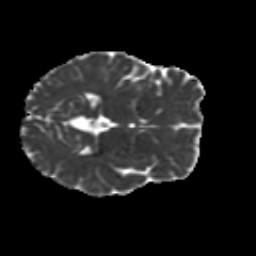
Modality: MD
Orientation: axial
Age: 27
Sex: male
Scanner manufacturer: siemens
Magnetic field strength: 3 T
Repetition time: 8.6 s
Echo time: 0.095 s